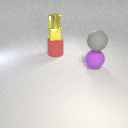
small yellow metal cylinder above large red rubber cylinder